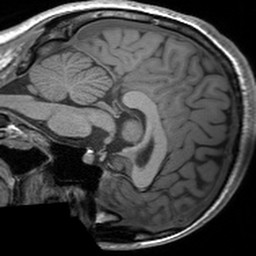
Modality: T1w
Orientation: sagittal
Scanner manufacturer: siemens
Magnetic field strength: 3 T
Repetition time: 1.54 s
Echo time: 0.00234 s